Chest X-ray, PA view. Patient: 62 years old, sex F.
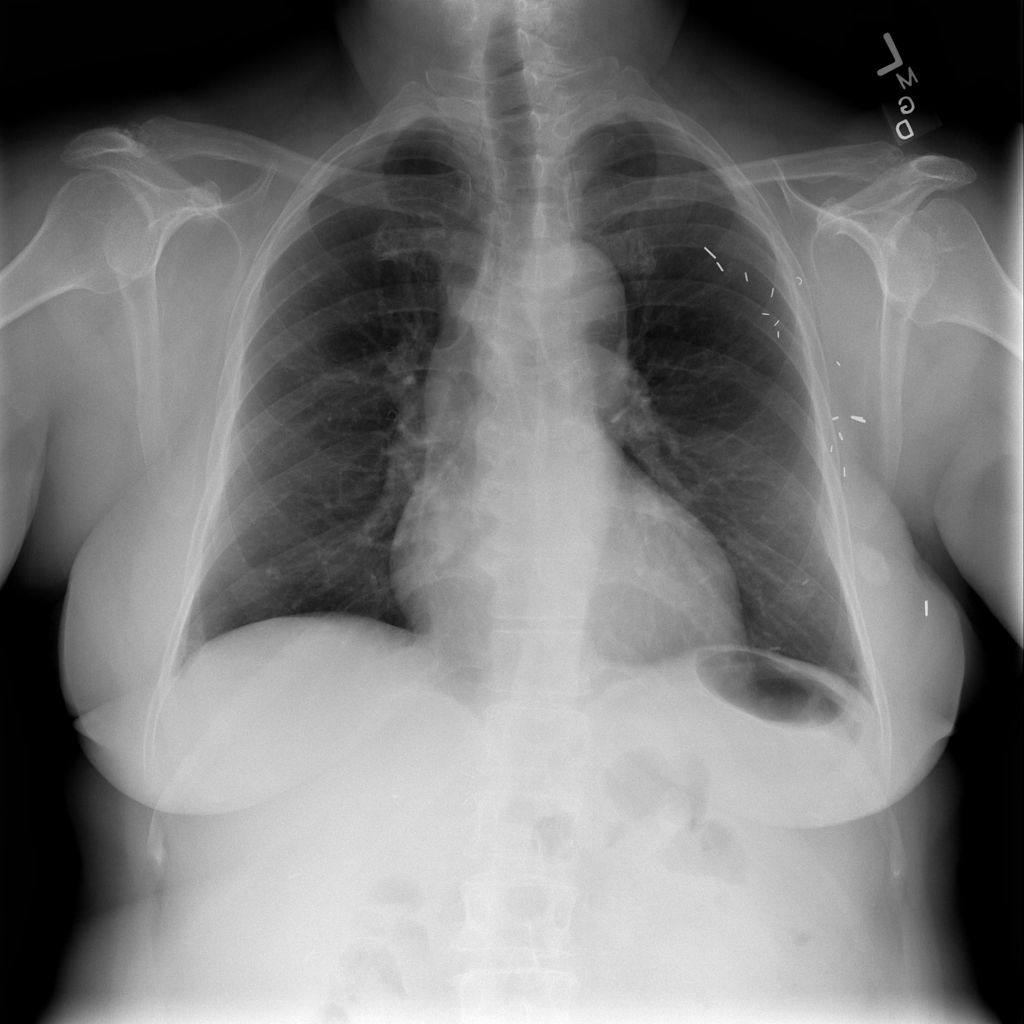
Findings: No Finding